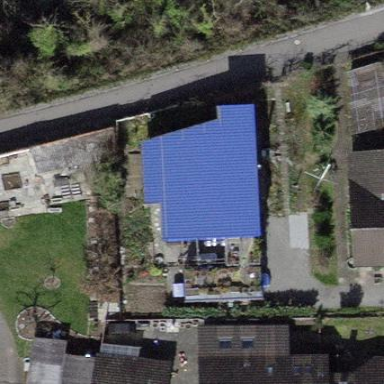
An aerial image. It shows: Detached building with flat roof.